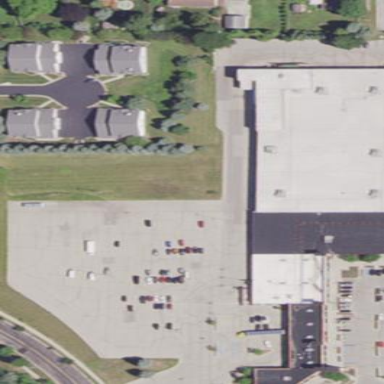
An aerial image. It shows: Retail building that houses department store.